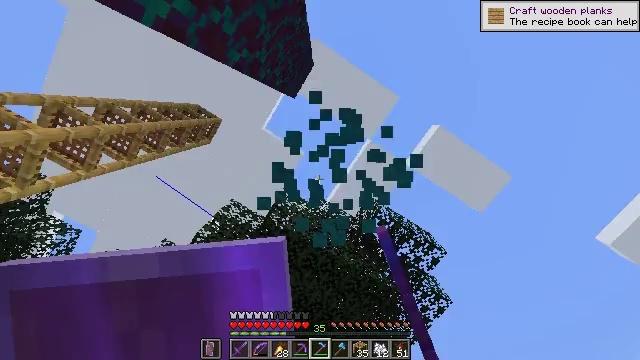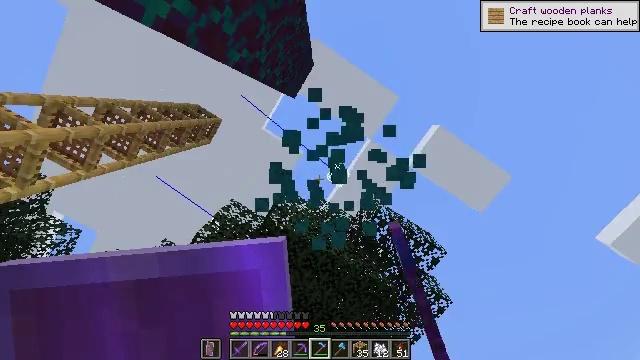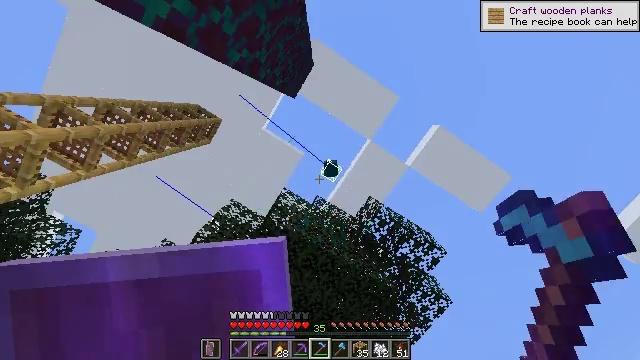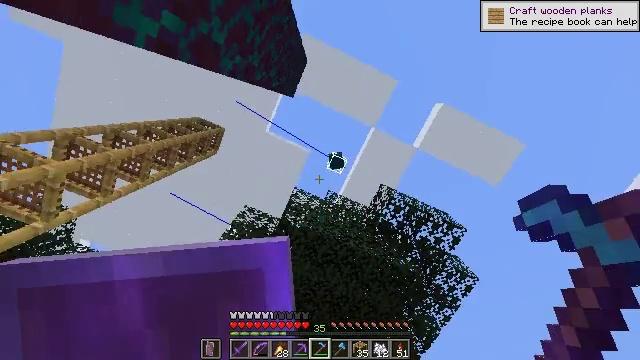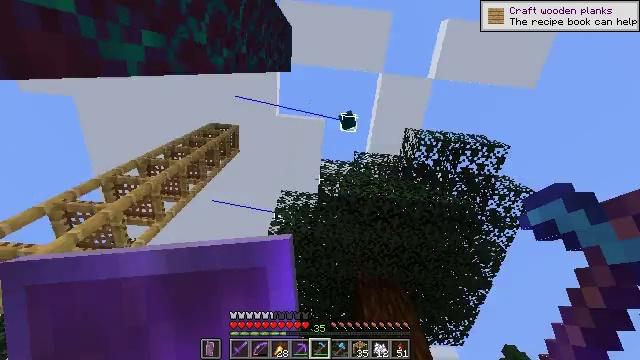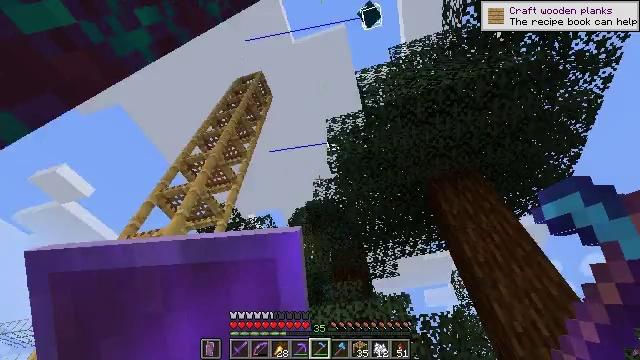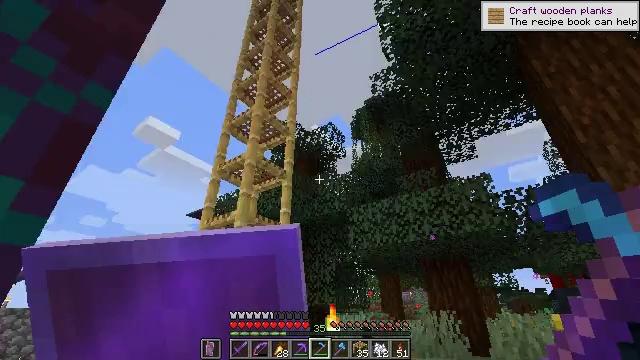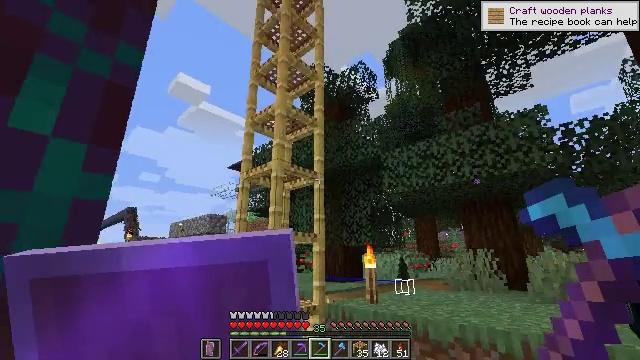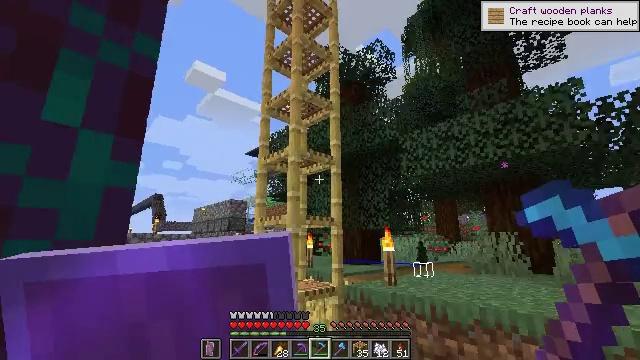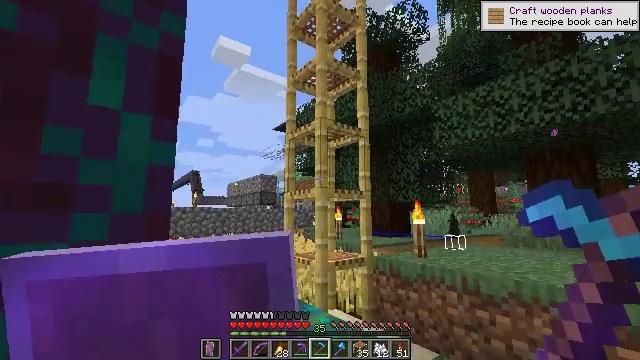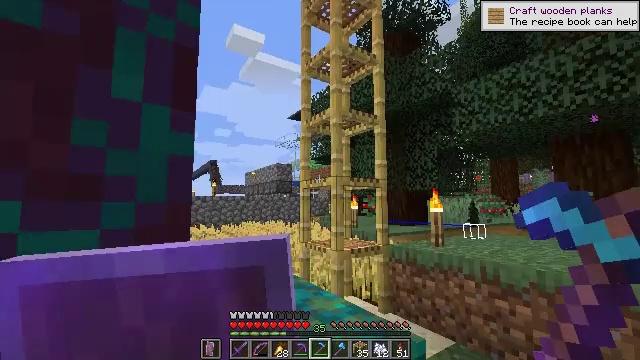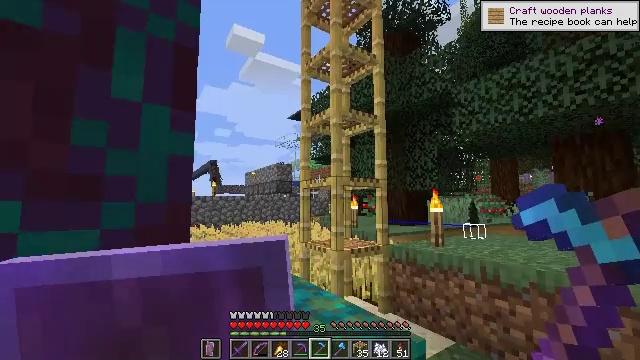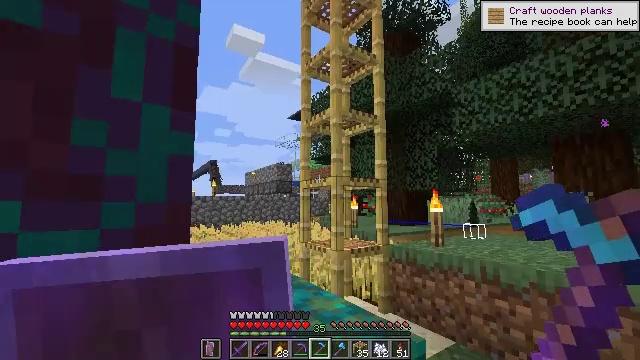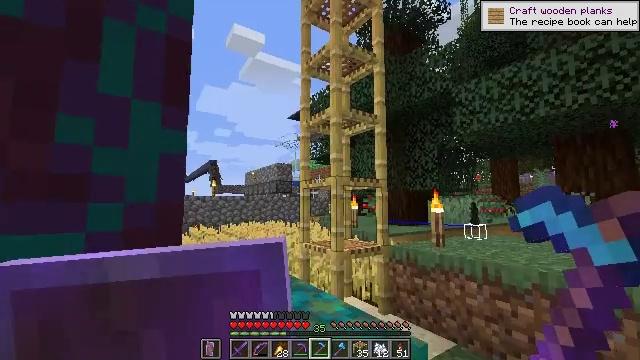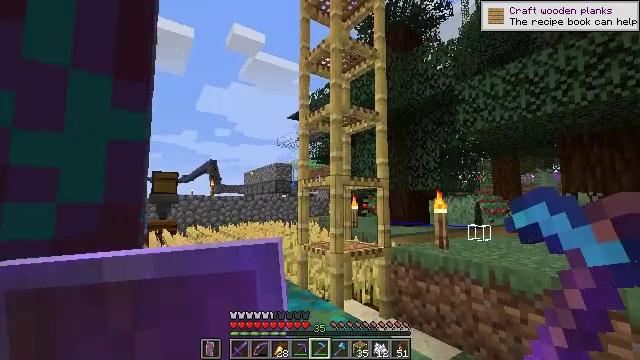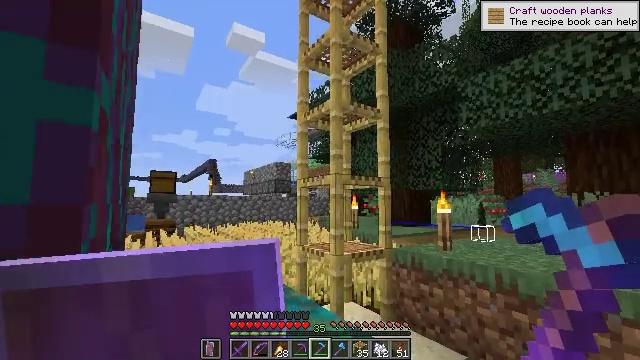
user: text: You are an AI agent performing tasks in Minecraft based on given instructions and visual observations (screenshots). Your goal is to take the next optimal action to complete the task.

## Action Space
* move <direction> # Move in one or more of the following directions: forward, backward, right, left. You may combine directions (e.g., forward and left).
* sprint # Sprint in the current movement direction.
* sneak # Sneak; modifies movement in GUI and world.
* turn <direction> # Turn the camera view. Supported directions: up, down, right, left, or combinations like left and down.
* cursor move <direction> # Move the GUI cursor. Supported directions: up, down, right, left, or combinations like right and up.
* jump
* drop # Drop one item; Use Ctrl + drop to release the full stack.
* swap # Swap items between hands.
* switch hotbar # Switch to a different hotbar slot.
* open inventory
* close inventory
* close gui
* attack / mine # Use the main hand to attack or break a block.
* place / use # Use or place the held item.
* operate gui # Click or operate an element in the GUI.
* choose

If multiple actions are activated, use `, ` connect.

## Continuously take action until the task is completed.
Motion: motion action
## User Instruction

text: Break the warped stem block.
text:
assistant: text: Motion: no_op
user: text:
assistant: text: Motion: no_op
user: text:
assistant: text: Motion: turn left and down
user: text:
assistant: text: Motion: turn left and down
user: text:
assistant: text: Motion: turn left and down
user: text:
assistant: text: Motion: turn left and down
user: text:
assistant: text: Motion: turn left and down
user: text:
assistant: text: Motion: turn left and down
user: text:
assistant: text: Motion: turn left and down
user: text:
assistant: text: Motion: turn left and down
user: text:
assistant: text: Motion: no_op
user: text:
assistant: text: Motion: no_op
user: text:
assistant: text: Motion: move forward
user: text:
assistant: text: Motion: move forward
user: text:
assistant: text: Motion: move forward
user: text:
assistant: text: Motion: move forward, turn left and down
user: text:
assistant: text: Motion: move forward, turn left and down, jump
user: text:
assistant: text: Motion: move forward, turn left and down, jump
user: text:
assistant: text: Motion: move forward, turn left and down, jump
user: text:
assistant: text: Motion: move forward, turn left, jump
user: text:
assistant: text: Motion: move forward, turn left and up
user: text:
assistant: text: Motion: move forward, turn left and up
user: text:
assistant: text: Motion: turn left and up
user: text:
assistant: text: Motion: no_op
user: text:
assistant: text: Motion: no_op
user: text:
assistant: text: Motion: no_op
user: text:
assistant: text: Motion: no_op
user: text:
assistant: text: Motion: turn left and up
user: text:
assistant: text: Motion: turn left and up
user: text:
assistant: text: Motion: turn left and up